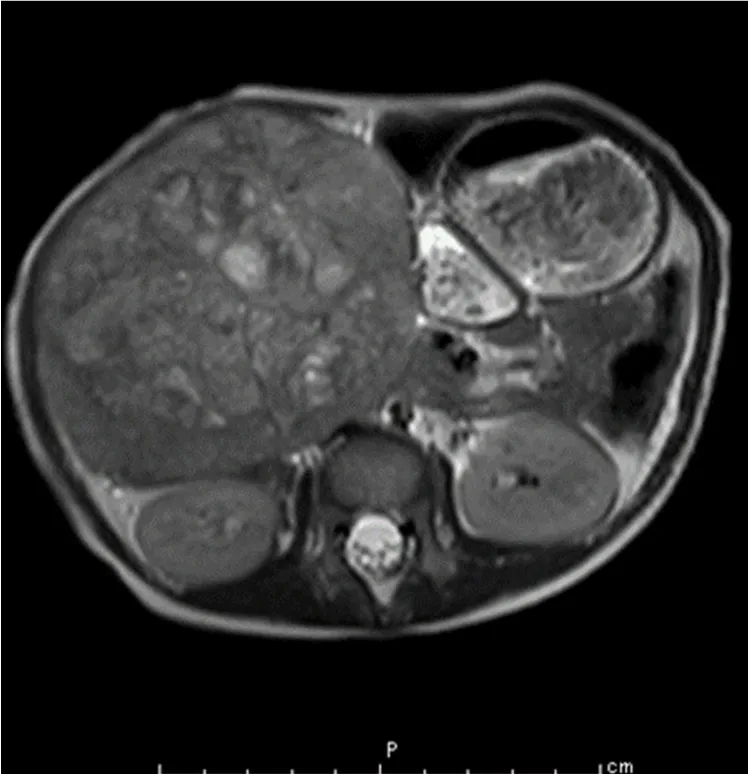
A,b: Abdominal magnetic resonance imaging (T2weighted) showing a large solid tumor approximately 100 mm in diameter protruding into the abdominal cavity from the right hepatic lobe.
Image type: radiology (mri)